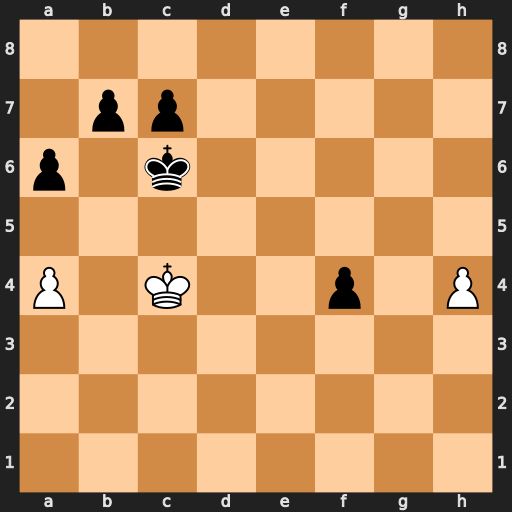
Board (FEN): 8/1pp5/p1k5/8/P1K2p1P/8/8/8
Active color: w
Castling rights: -
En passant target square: -
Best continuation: h5 f3 Kd3 f2 Ke2 f1=Q+ Kxf1